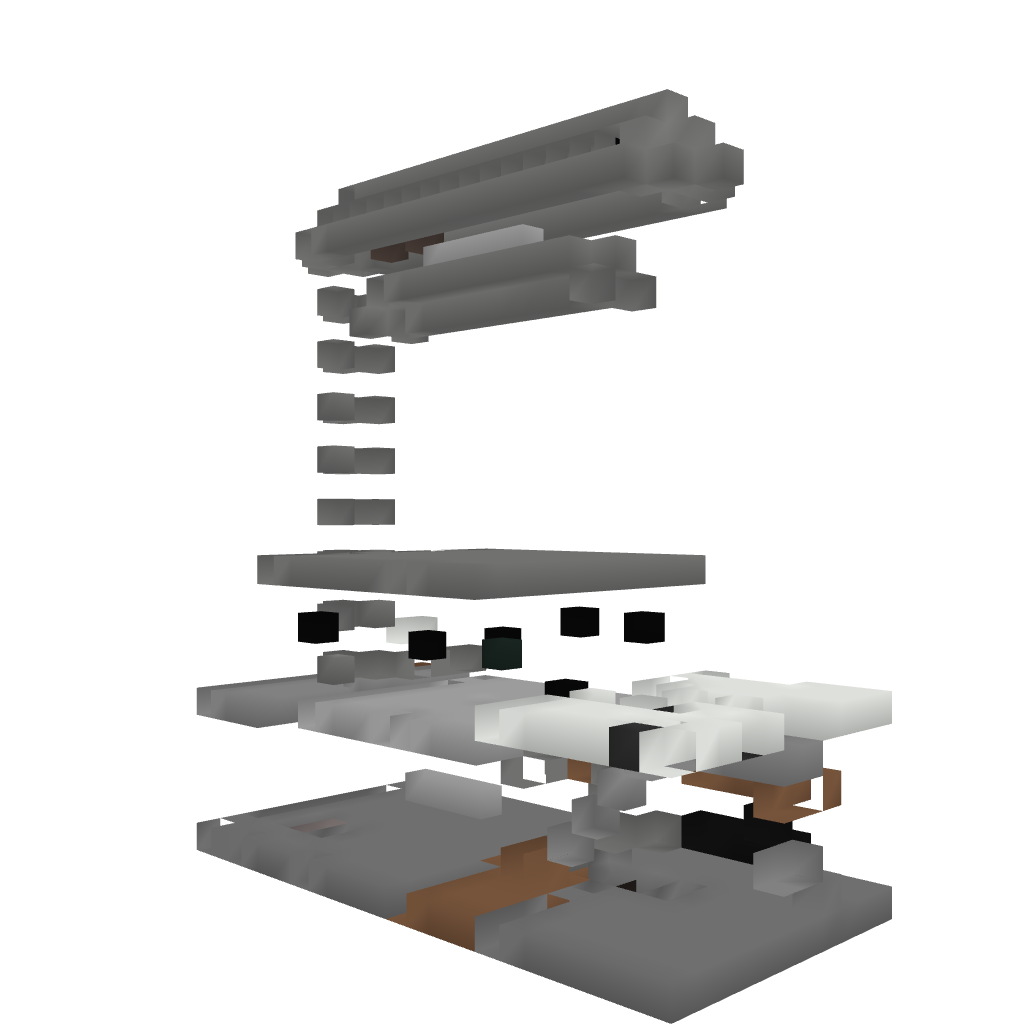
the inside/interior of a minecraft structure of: skeleton grinder